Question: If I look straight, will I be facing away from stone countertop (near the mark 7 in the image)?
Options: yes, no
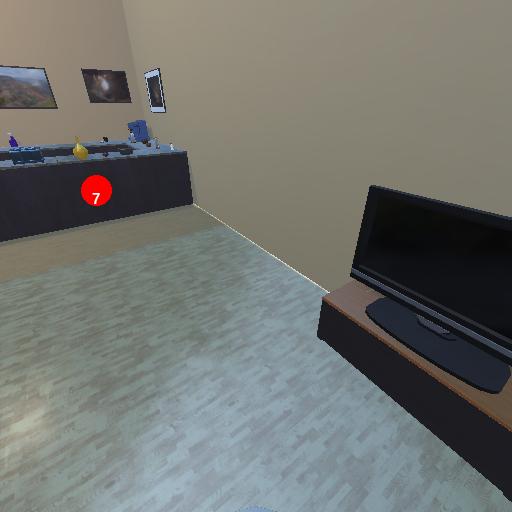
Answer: yes